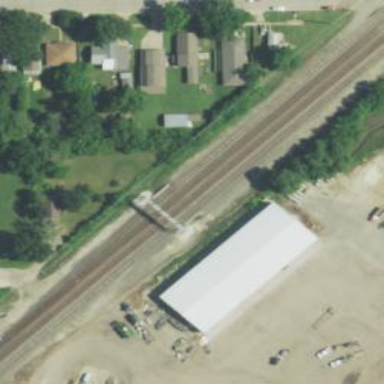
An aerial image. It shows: Two railway tracks with rails.